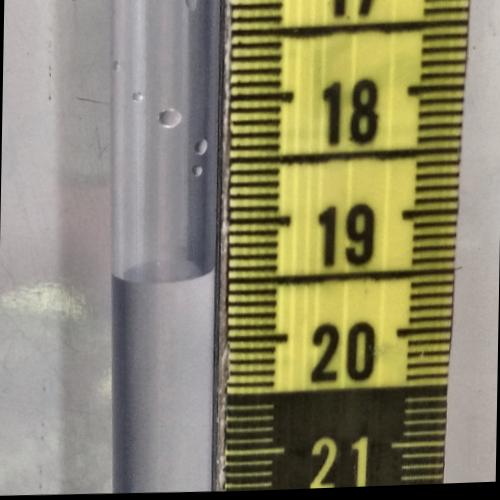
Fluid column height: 19.4 cm